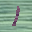
Label: 1